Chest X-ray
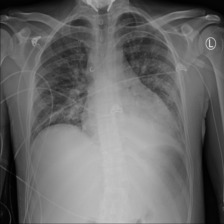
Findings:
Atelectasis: negative
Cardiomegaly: negative
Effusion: negative
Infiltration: negative
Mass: negative
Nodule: negative
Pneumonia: negative
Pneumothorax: negative
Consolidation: positive
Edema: negative
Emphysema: negative
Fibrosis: negative
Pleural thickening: negative
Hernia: negative